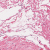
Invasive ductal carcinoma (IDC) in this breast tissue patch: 0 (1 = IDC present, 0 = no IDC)